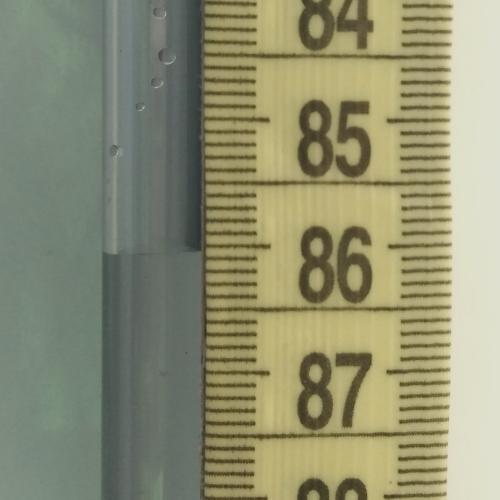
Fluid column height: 86.0 cm